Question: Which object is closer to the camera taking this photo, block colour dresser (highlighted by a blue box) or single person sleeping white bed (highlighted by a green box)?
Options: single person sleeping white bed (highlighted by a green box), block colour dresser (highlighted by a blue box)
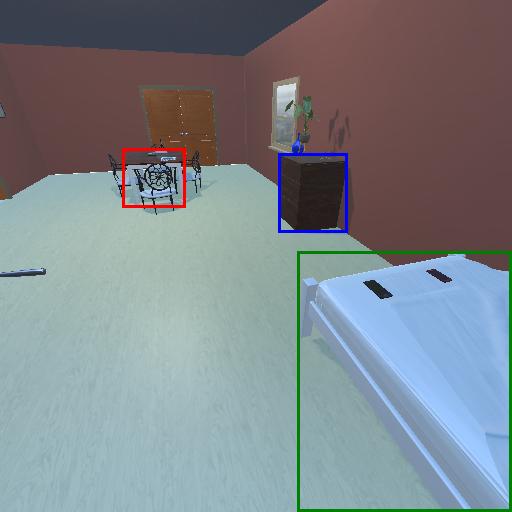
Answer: single person sleeping white bed (highlighted by a green box)